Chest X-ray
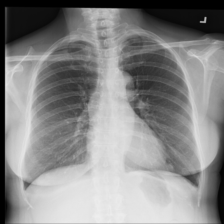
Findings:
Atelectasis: positive
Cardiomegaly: negative
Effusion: negative
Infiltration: negative
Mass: negative
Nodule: negative
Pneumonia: negative
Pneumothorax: negative
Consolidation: negative
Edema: negative
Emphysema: negative
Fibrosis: negative
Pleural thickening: negative
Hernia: negative